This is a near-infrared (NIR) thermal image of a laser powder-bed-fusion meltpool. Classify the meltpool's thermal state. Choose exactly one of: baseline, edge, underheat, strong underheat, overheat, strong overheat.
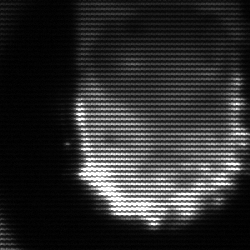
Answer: baseline